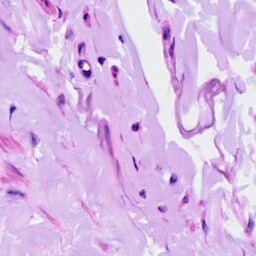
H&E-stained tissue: Ovarian